На партy с углом наклона $\alpha = 40^\circ$ к горизонту кладут шестигранный карандаш так, чтобы он не скатывался вниз и не скользил (см. рис).
При каком коэффициенте трения это возможно?
Под каким углом $\varphi$ к горизонтальному направлению нужно положить карандаш? Значения тригонометрических функций можно взять из таблиц.
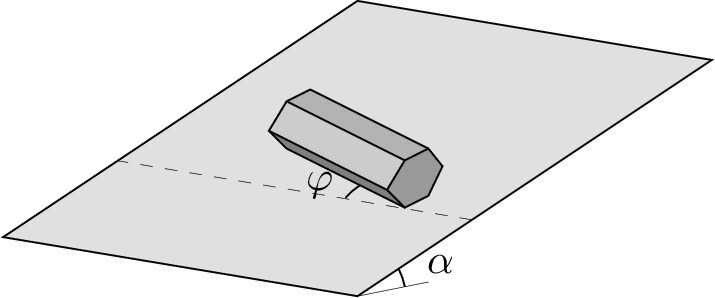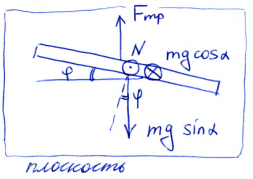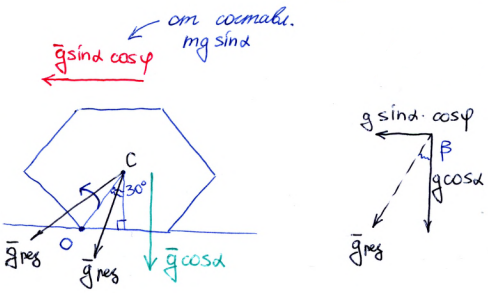
При каком коэффициенте трения это возможно?
Решение: Изобразим силы, действующие на карандаш.  Силы изображены условно на картинке.$N=mg\cos\alpha$$F_{m p} \leqslant \mu N=\mu m g \cos \alpha$1) Чтобы карандаш не соскальзывал, необходимо и достаточно $\left(F_{тр}\right)_{\max } \geqslant m g \sin \alpha$, т.е.:$$\mu m g \cos \alpha \geqslant m g \sin \alpha\\\mu \geqslant \operatorname{tg} \alpha \approx 0.84 $$$\beta=\operatorname{arctg}(\operatorname{tg} \alpha \cdot \cos \varphi)$  Посмотрим на поперечное сечение карандаша. Если он и будет скатываться, то он начнет поворачиваться относительно ребра, помеченного $O$.Чтобы понять, будет ли перекатываться карандаш, нужно понять: суммарный момент сил относительно точки $O$ закручивает карандаш по часовой или против часовой стрелки на рисунке. Это эквивалентно тому, направлен ли вектор $\bar g_{рез}$, приложенный в центре масс карандаша, «выше» или «ниже» точки $O$. А это эквивалентно сравнению угла $\beta=\operatorname{arctg}(\operatorname{tg} \alpha \cdot \cos \varphi)$ с $30^{\circ}$.Карандаш не будет перекатываться тогда и только тогда, когда $\beta\leq30^{\circ}$.$$\operatorname{arctg}(\operatorname{tg} \alpha \cdot \cos \varphi) \leqslant 30^{\circ} \\\operatorname{tg} \alpha \cdot \cos \varphi \leqslant \operatorname{tg}\left(30^{\circ}\right) \approx 0.58 \\\cos \varphi \leqslant 0.69 \\\varphi \in\left[46.5^{\circ} ; 90^{\circ}\right] .$$
Ответ: при $\mu \geqslant \operatorname{tg} \alpha \approx 0.84 $

Под каким углом $\varphi$ к горизонтальному направлению нужно положить карандаш?
Ответ: при $\varphi \in \left[\arccos \left(\frac{\operatorname{tg} 30^{\circ}}{\operatorname{tg} \alpha}\right) ; 90^{\circ}\right] \approx\left[46.5^{\circ} ; 90^{\circ}\right] $
Темы:
T, Механика, Статика, Всероссийские, Сухое трение